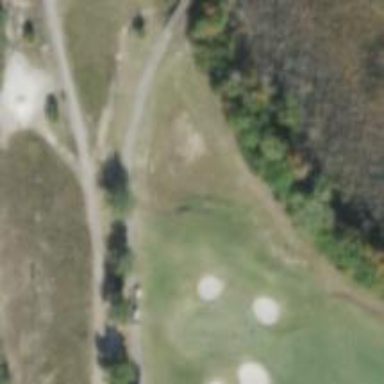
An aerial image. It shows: Golf bunker filled with sandy terrain.